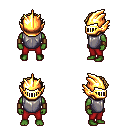
a pixel art fantasy rpg character, male body template, orc, green skin, steel chest armor, red pants, blonde curly afro hairstyle, gold helm, leather bracers, four views (front, back, left, right), 2x2 character sprite sheet, small pixel art, hard edges, no anti-aliasing